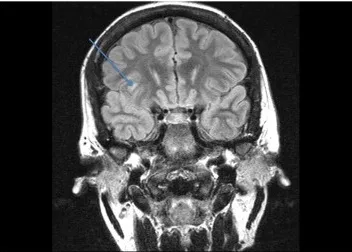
Brain MRI shows small cortical and subcortical lesions at the right inferior frontal lobe.
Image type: radiology (mri)